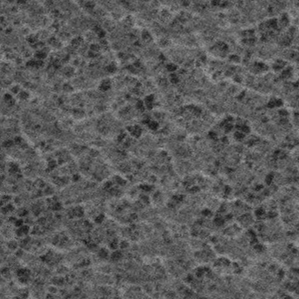
Label: frost